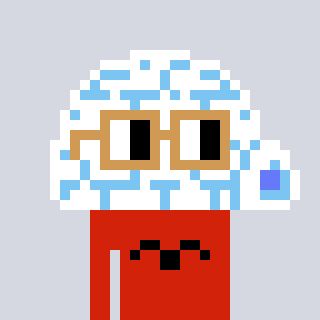
a pixel art character with square brown glasses, a igloo-shaped head and a red-colored body on a cool background